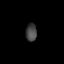
Tissue: prostate
Cell type: Fibroblasts
Senescence score: 0.6876
Nuclear area (px): 192
Mean DAPI intensity: 68.344